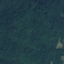
Label: Forest